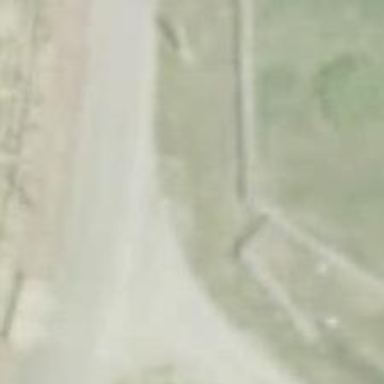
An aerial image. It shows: City wall serving as barrier.